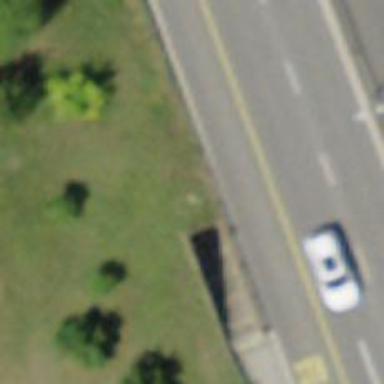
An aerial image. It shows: Footway passing through tunnel.